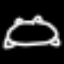
Label: frog